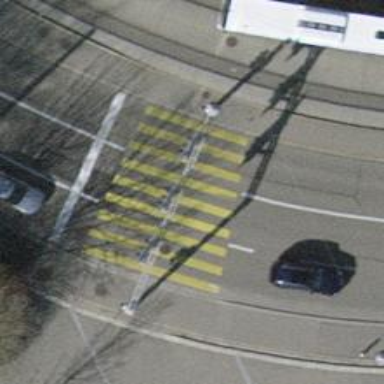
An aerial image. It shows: Road with traffic signals and zebra crossing marked with zebra stripes.